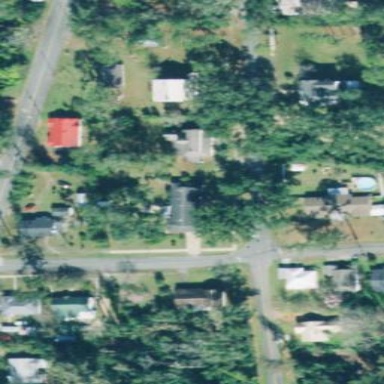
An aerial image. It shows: This residential area consists of single-family homes.